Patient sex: M
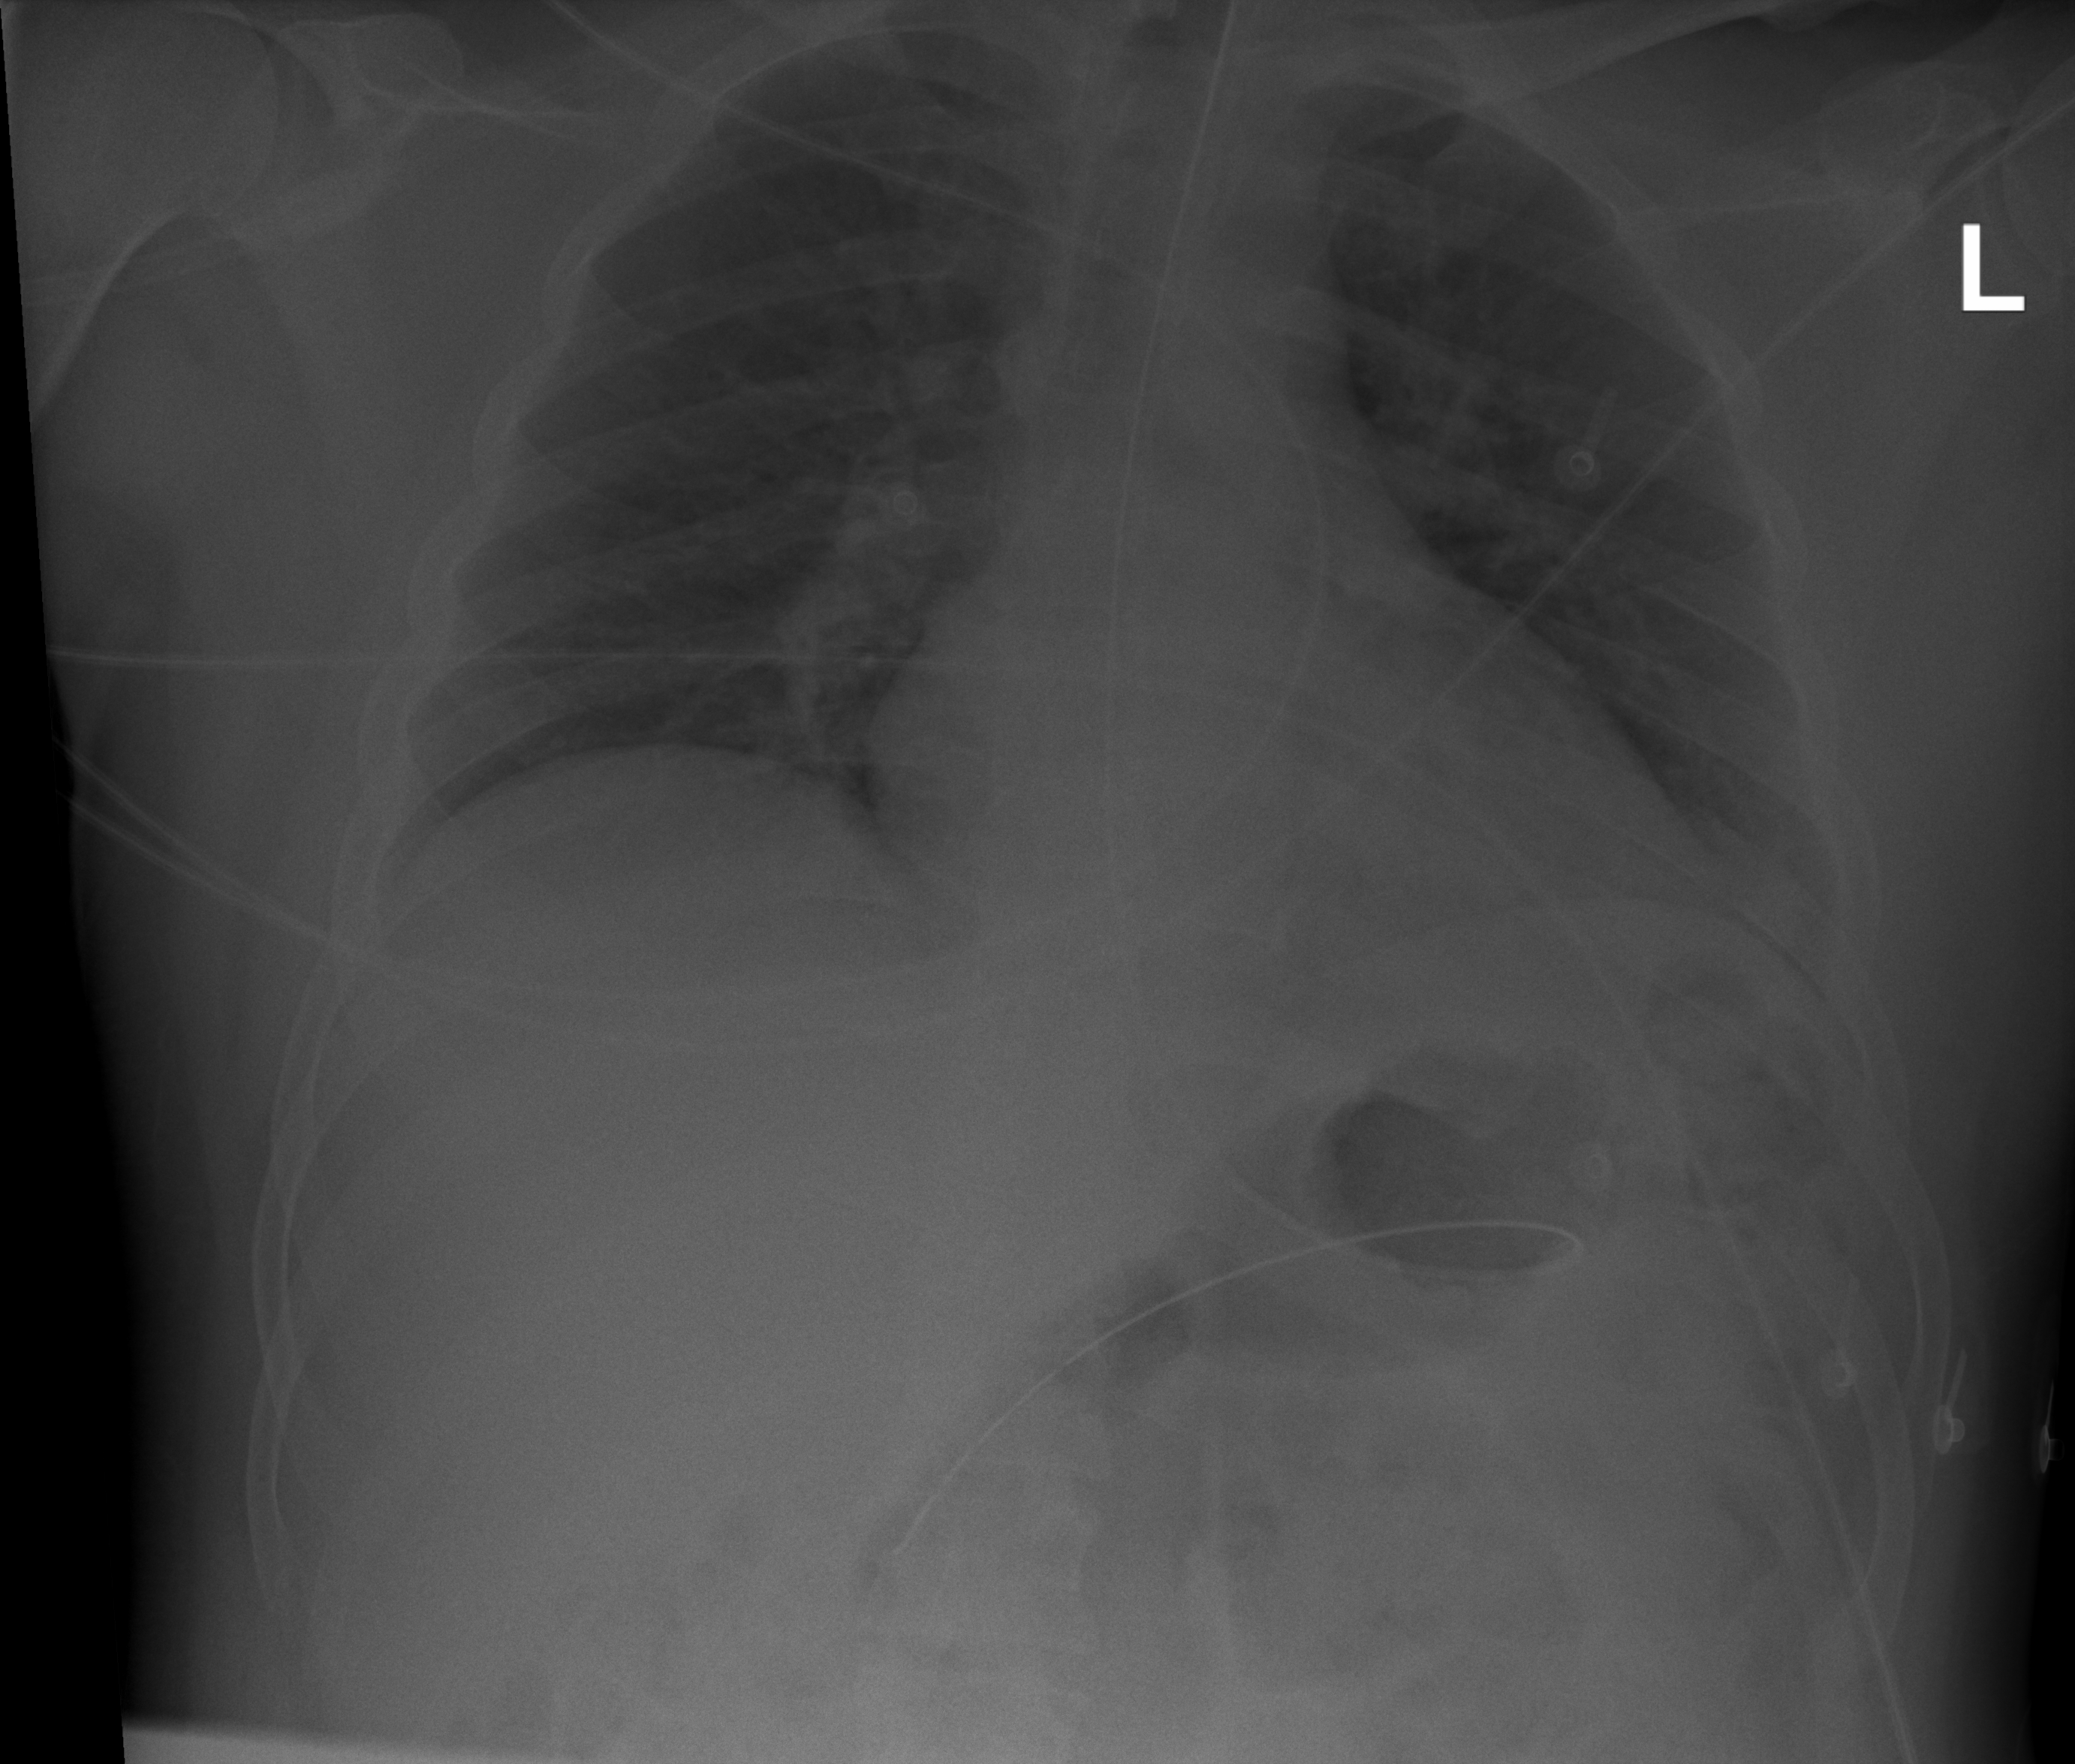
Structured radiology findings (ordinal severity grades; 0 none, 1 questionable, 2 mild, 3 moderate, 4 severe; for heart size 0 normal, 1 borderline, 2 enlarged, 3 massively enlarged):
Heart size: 0
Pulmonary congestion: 0
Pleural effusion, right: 0
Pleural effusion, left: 1
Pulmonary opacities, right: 0
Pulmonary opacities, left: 0
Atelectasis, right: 0
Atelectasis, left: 2